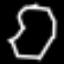
Label: octagon